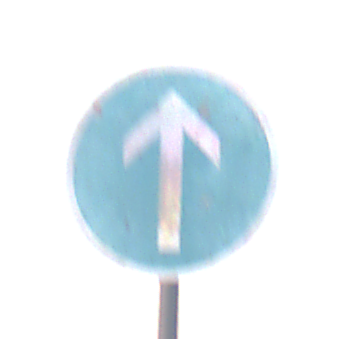
Verkehrszeichen: VorgeschriebeneFahrtrichtungGeradeaus
Umgebung: Outdoor, Nature
Tageszeit: SunriseSunset
Wetter: Clear
Licht: Natural
Jahreszeit: NotSpecified
Kontrast: LowContrast